Interaction volume radius: 10 \u00c5
Interaction volume height: 10 \u00c5
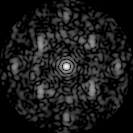
Disorder parameter: 0.531